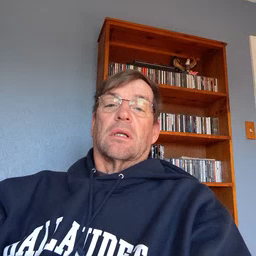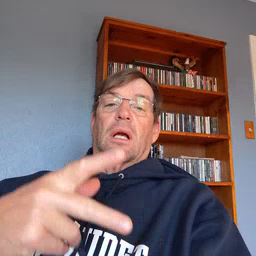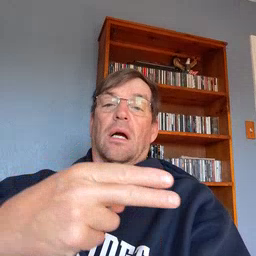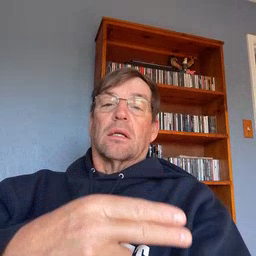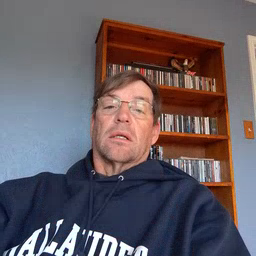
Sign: cut